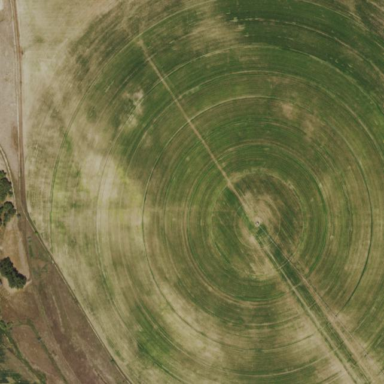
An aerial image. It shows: Farmland with pivot irrigation system.